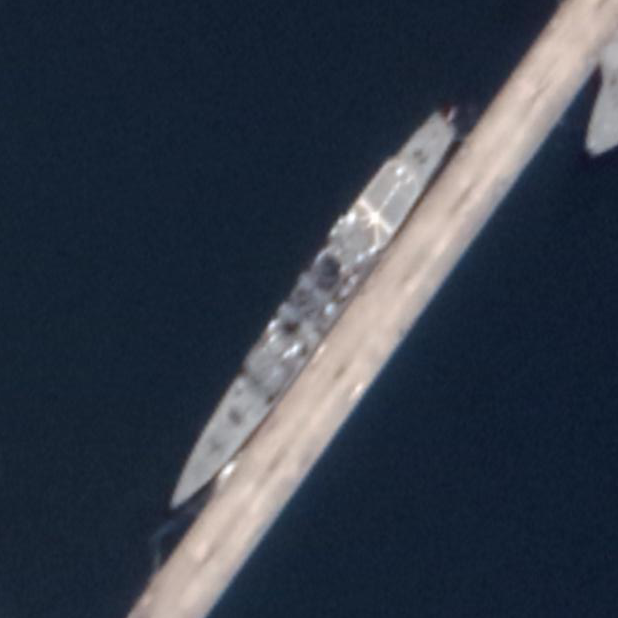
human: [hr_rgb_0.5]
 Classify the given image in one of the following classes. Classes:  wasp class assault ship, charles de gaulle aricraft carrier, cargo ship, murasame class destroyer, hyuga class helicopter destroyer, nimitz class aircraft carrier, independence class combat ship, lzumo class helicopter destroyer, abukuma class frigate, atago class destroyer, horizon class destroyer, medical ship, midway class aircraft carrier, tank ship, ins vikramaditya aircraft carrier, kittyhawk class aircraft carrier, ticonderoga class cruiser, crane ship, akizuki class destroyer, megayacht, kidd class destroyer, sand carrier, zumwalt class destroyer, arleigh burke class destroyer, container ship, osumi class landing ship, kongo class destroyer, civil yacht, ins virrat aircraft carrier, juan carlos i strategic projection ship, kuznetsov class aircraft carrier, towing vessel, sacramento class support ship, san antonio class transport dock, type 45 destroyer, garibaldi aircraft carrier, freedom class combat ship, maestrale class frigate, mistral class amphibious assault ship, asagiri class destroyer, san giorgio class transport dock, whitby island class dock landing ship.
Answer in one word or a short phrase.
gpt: Abukuma class frigate